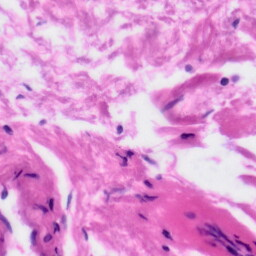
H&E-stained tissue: Tonsil